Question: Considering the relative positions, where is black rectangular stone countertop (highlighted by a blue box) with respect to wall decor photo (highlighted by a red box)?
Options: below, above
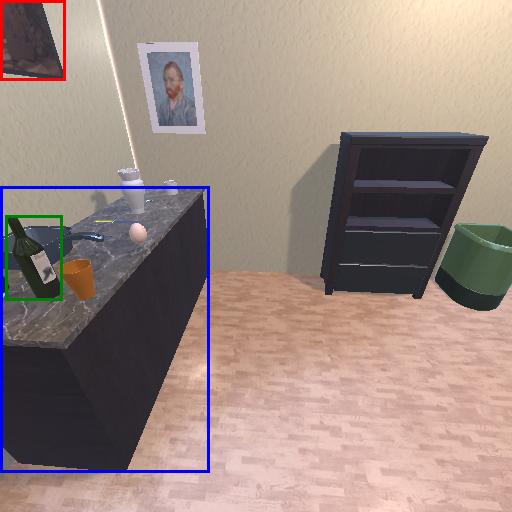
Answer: below